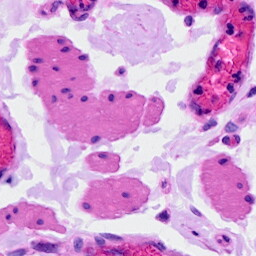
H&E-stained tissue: Ovarian